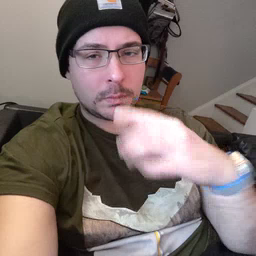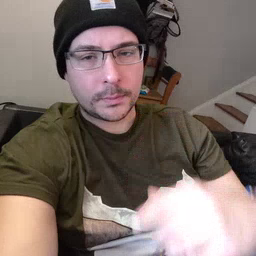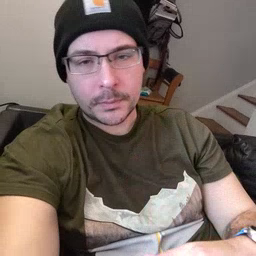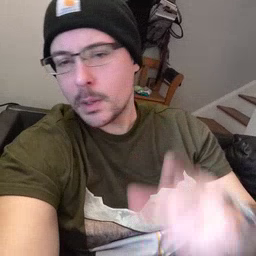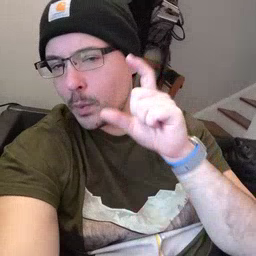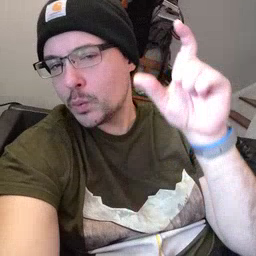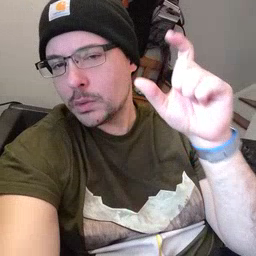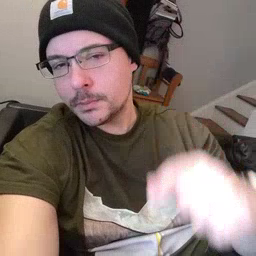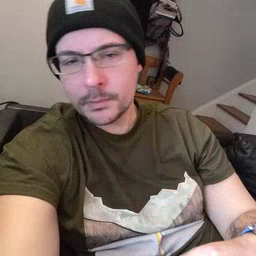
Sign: moon